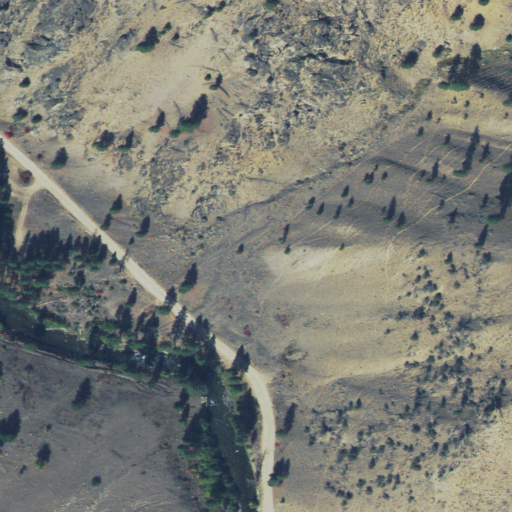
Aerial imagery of valley in Idaho named Pretty Gulch containing shrub, grassland, evergreen forest, and open water